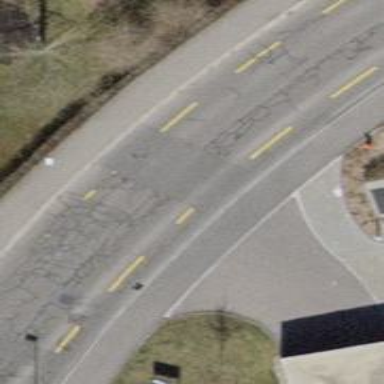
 featuring lanes for both cyclists and pedestrians."